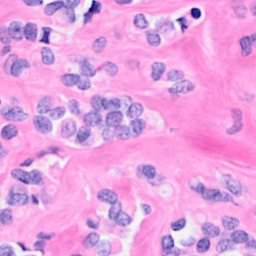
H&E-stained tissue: Breast